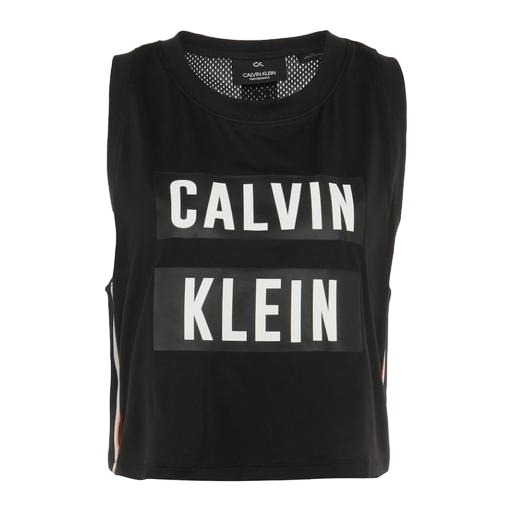
branded tank-top, training tank top, active tank, white background